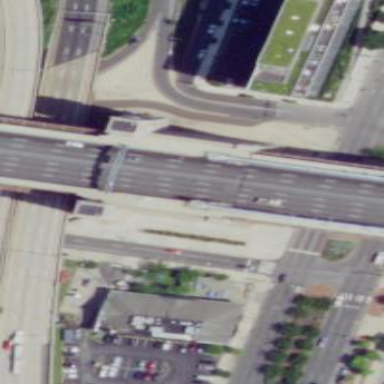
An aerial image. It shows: Building that is also man-made bridge.